Aerial crown-view tile of a tropical tree (Barro Colorado Island, Panama), acquired 20250818:
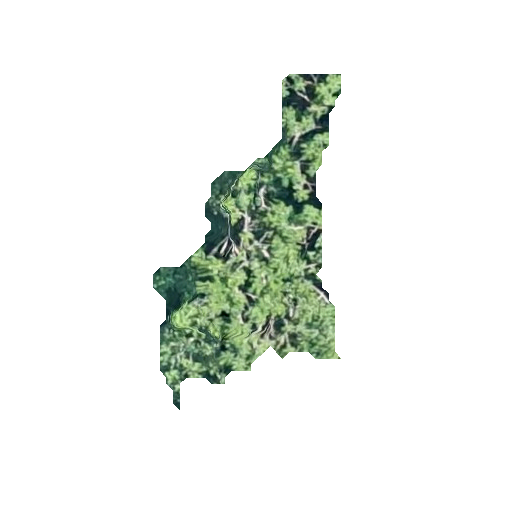
Species: Trattinnickia aspera
GBIF accepted scientific name: Trattinnickia aspera
Crown area: 46.983 m²